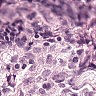
Metastatic tissue present: no